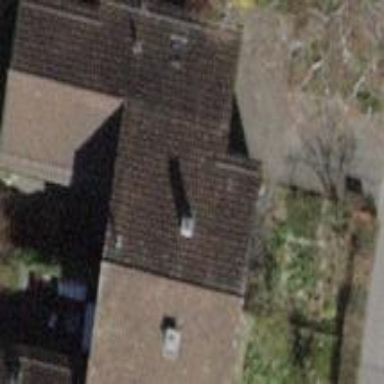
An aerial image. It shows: Building with tile roof.